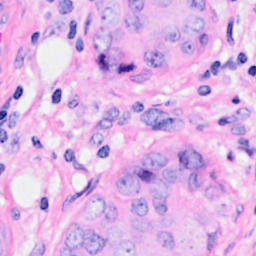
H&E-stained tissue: Breast